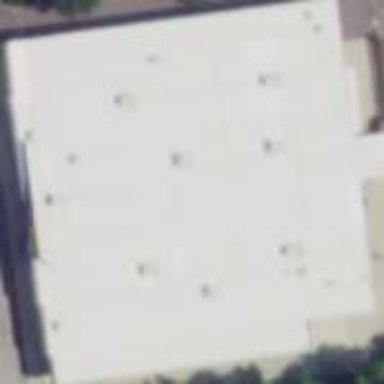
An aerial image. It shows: Building.